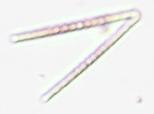
Label: Thalassionema